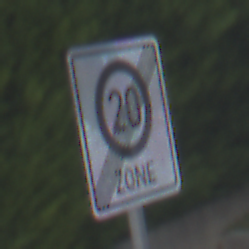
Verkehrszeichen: EndeZone20
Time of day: SunriseSunset
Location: Outdoor (Urban)
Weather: Clear
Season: NotSpecified
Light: Natural